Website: walmart
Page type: account-selection
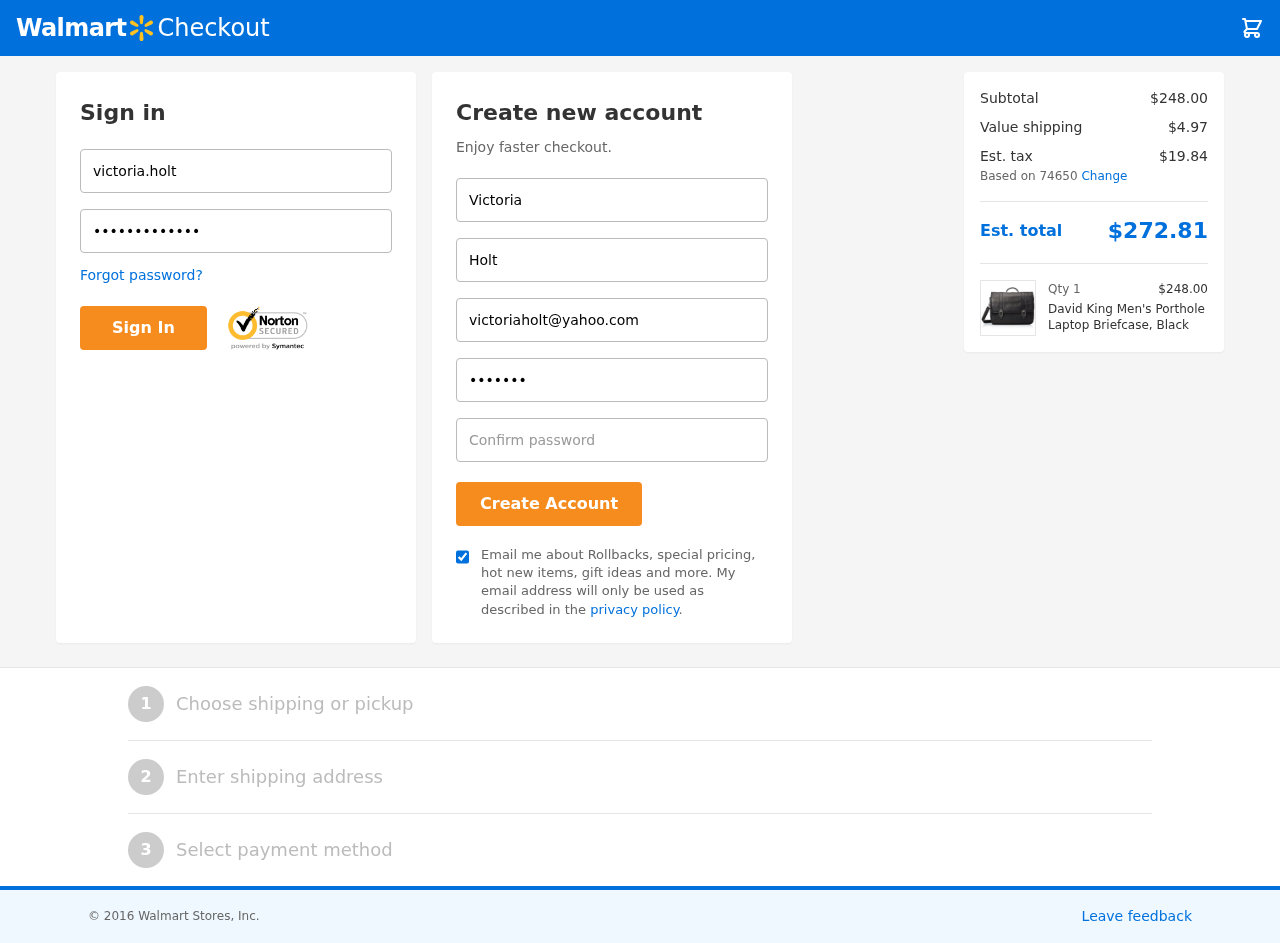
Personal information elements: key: PII_EMAIL
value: victoriaholt@yahoo.com
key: PII_FIRSTNAME
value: Victoria
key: PII_LASTNAME
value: Holt
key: PII_LOGIN_USERNAME
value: victoria.holt
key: PII_POSTCODE
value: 74650
Product elements: key: PRODUCT1_NAME
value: David King Men's Porthole Laptop Briefcase, Black
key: PRODUCT1_PRICE
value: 248
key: PRODUCT1_QUANTITY
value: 1
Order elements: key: ORDER_SUBTOTAL
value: $248.00
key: ORDER_SHIPPING_COST
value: $4.97
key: ORDER_TAX
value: $19.84
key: ORDER_TOTAL
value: $272.81